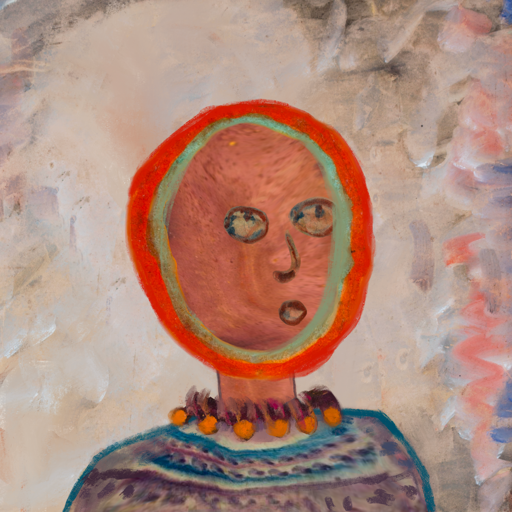
Background: Roy_Bahadur, Head And Neck Side: Mother_And_Son_Mother, Face Side: Orphan, Bust: HillGirl, Hair Side: Sisters, Head Accessory: Blank, Second Necklace: Blank, Necklace: Doll, Baby: Blank